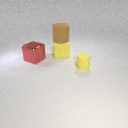
small yellow rubber cylinder in front of large red metal cube